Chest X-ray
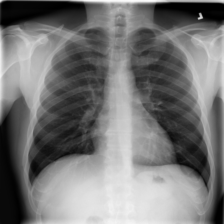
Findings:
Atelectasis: negative
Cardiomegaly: negative
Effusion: negative
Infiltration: positive
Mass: negative
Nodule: negative
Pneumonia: negative
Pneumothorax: negative
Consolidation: negative
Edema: negative
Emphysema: negative
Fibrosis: negative
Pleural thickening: negative
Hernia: negative